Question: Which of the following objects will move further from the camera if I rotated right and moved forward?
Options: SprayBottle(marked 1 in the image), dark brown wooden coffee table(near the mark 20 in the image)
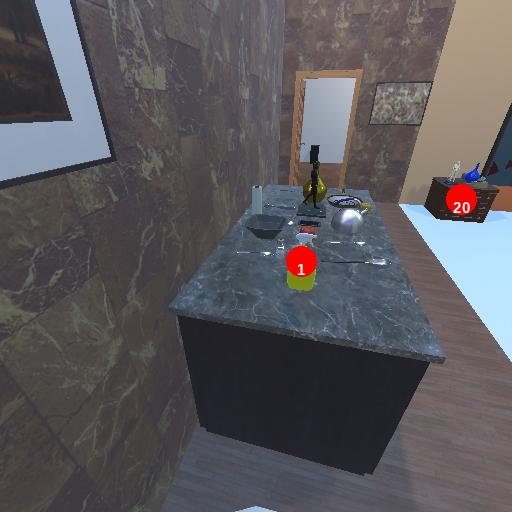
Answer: SprayBottle(marked 1 in the image)